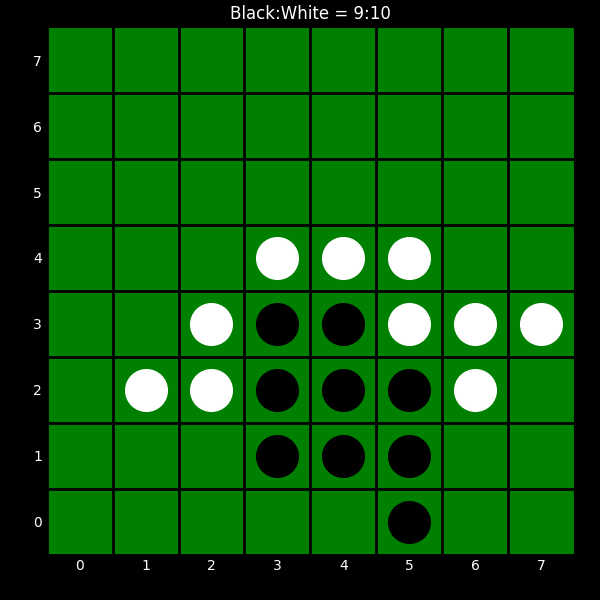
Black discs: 9
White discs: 10